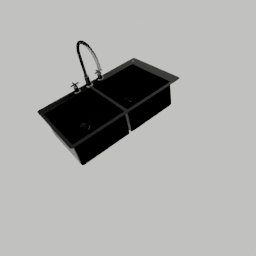
Label: appliances